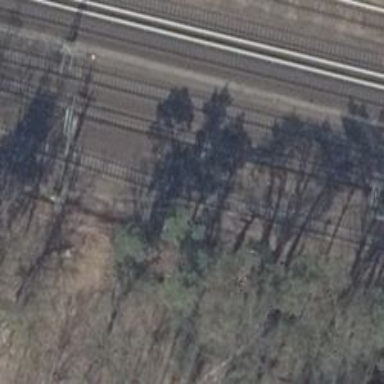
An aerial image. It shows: Railway switch with turnout to the right.